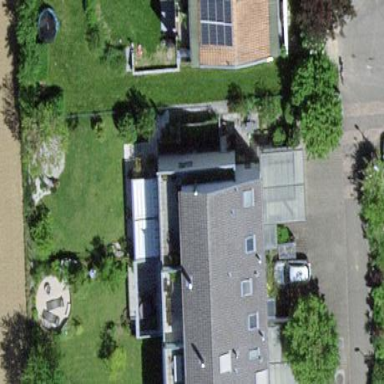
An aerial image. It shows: Semi-detached house.